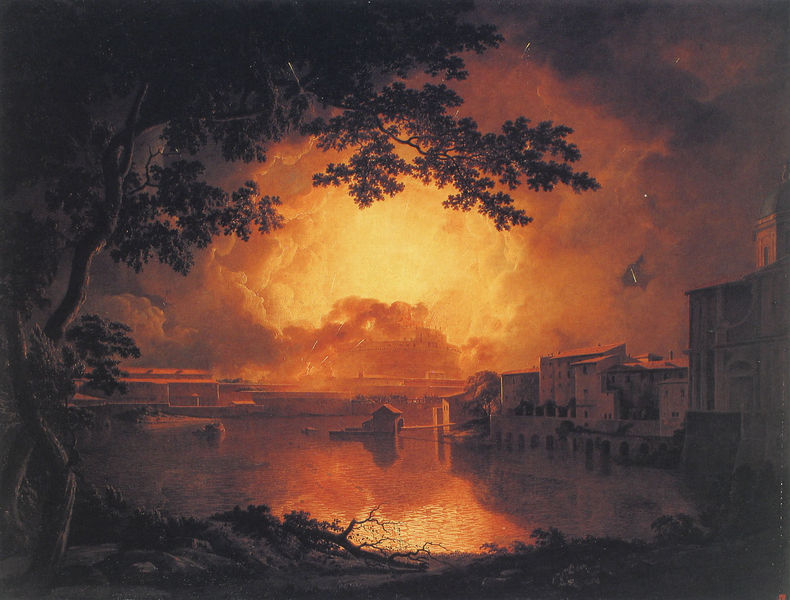
Titel: Girandola, oder das große Feuerwerk bei dem Kastell Sant’Angelo in Rom
Künstler: Joseph Wright
Institution: Leningrad, Staatliche Ermitage
Schlagwörter: baum, feuer, laub, wasser, wolken, fluss, gelb, landschaft, ufer, braun, licht, nacht, orange, rot, ast, baumstamm, häuser, spiegelung, brücke, explosion